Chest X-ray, PA view. Patient: 63 years old, sex M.
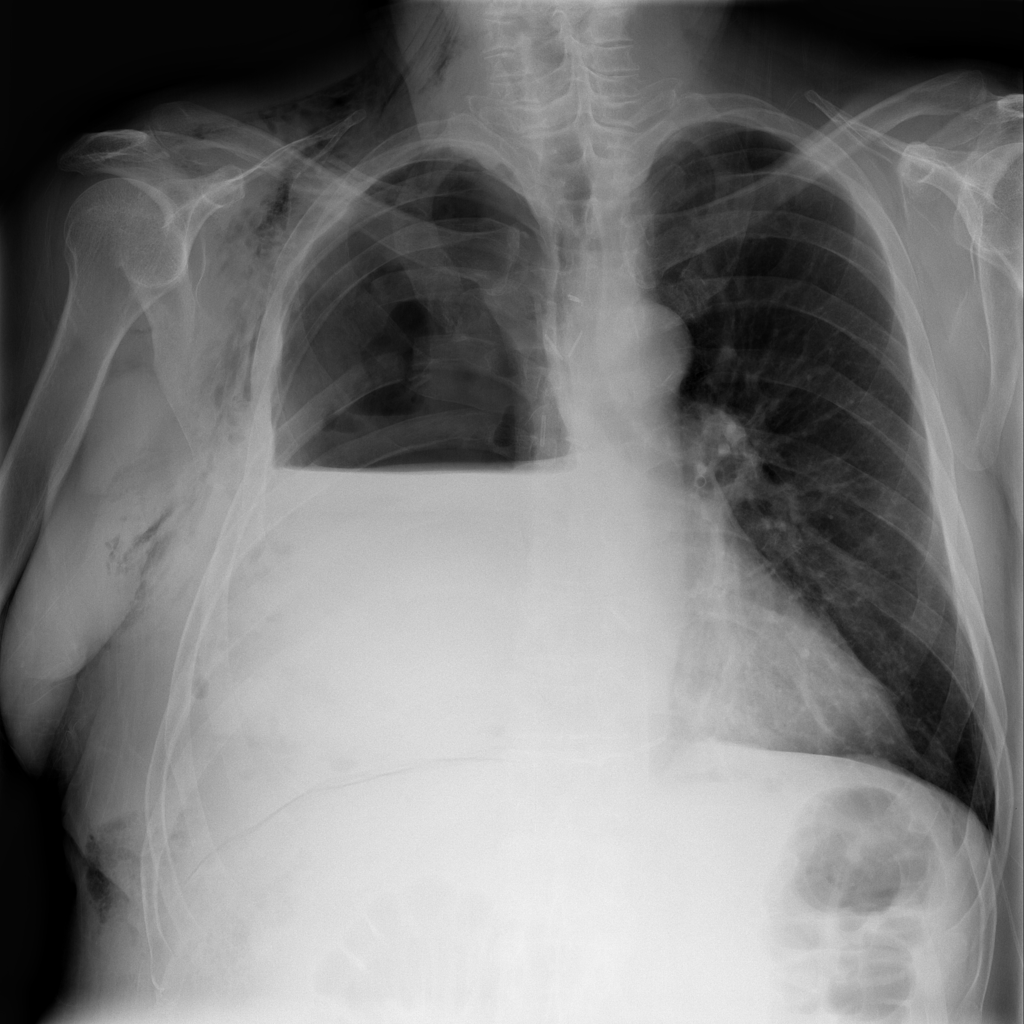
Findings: Emphysema